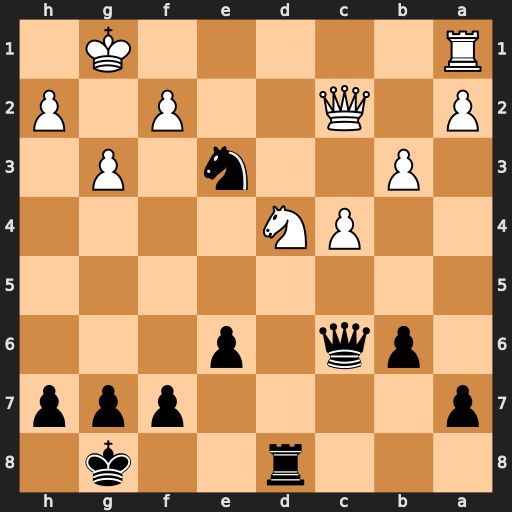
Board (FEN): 3r2k1/p4ppp/1pq1p3/8/2PN4/1P2n1P1/P1Q2P1P/R5K1
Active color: b
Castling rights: -
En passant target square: -
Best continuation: Qg2#